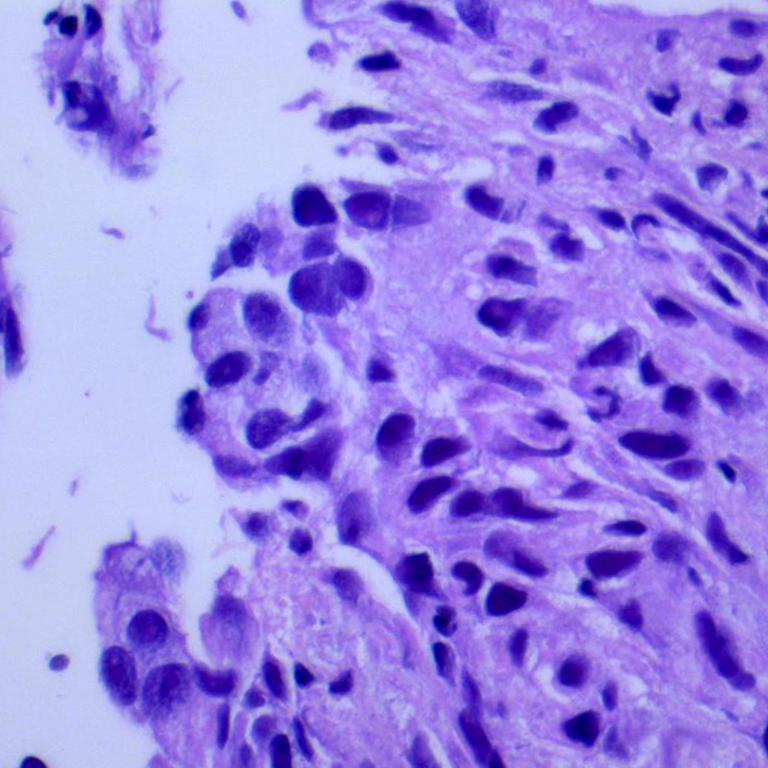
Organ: lung
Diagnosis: adenocarcinomas